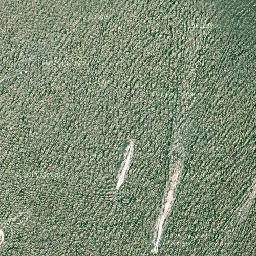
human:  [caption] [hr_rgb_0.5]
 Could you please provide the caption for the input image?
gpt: Two white boats floated on the high seas

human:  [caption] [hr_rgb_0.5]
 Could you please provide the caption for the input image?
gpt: There are two very small boats on the deep green sparkling sea .

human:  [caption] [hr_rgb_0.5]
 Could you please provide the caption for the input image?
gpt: Two small white boats were floating on the high seas

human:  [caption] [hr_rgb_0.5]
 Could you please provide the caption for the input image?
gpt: Two small white boats floated on the high seas

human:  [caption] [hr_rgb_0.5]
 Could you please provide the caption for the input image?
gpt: Two very small boats are on the deep green sparkling water .